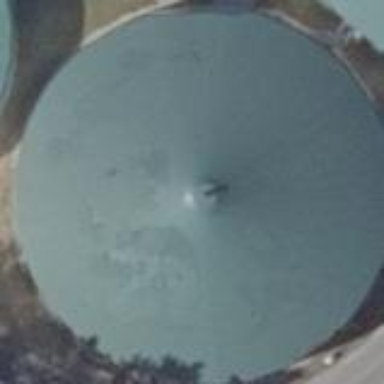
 identified as covered reservoir. It is digester serving as generator."